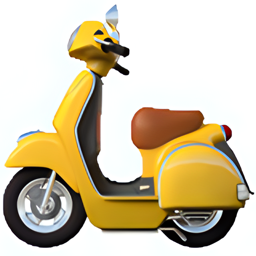
Name: motor scooter
Emoji: 🛵
Group: Travel & Places
Sub-group: transport-ground